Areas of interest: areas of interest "Tianjin Zoo"
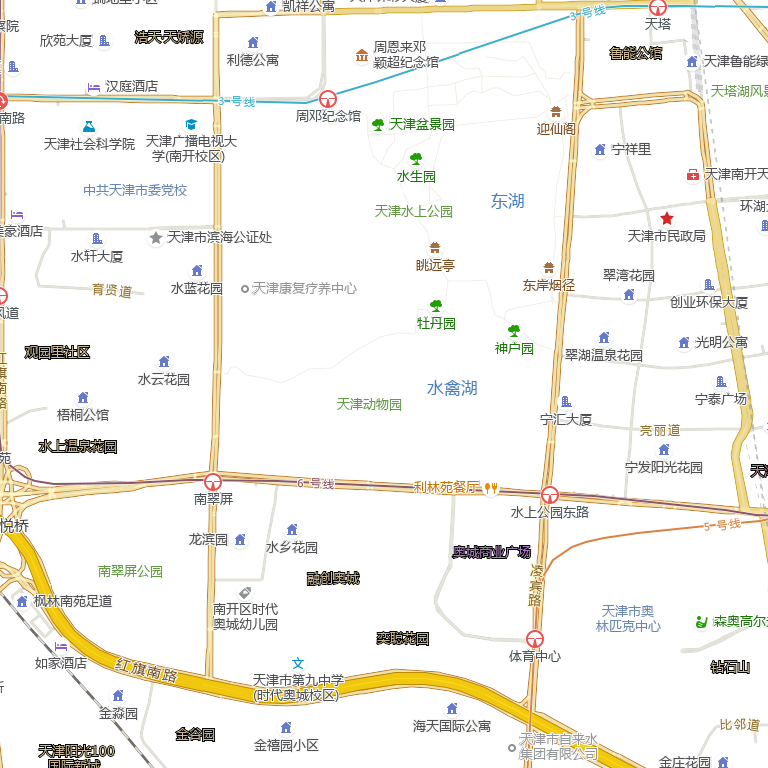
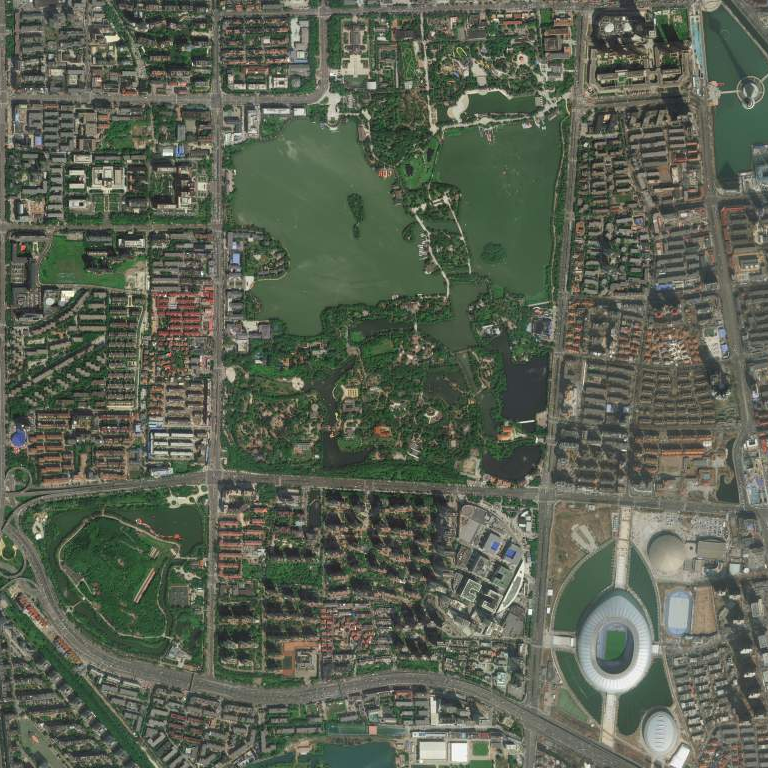